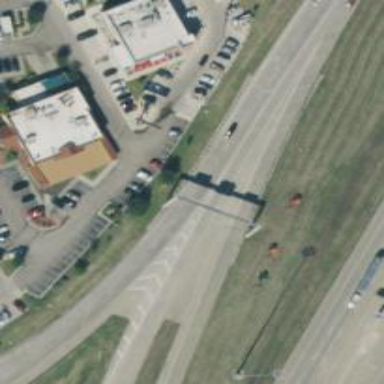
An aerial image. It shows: Secondary road with frontage road.